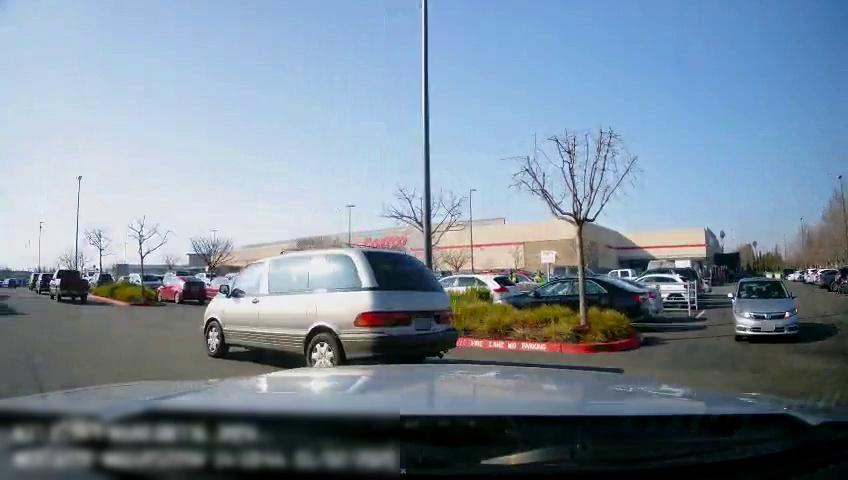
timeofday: Day
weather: Sunny
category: Drivable Space
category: Vehicles | Truck
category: Vehicles | SUV
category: Vehicles | SUV
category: Vehicles | Van
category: Vehicles | Car
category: Vehicles | SUV
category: Vehicles | Truck
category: Vehicles | Car
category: Vehicles | Car
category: Vehicles | SUV
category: Vehicles | SUV
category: Vehicles | Truck
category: Vehicles | SUV
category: Vehicles | SUV
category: Vehicles | Truck
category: Vehicles | Truck
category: Vehicles | Car
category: Vehicles | Car
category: Vehicles | SUV
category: Vehicles | SUV
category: Vehicles | Truck
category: Vehicles | Car
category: Vehicles | SUV
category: Pedestrians
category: Pedestrians
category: Traffic | Signs